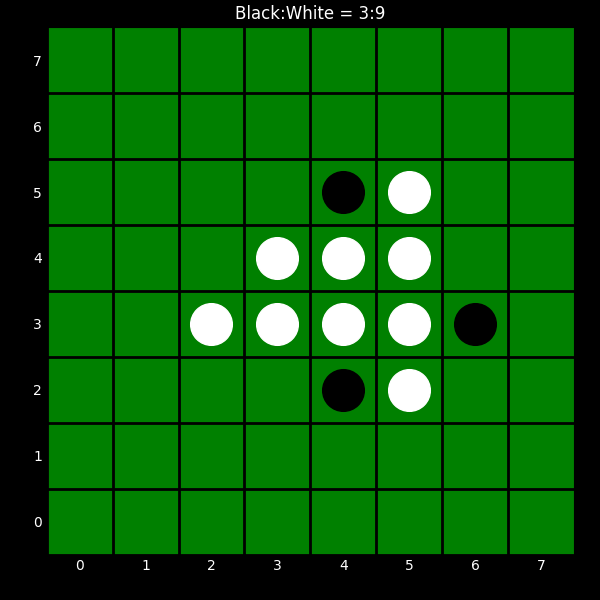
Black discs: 3
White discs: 9